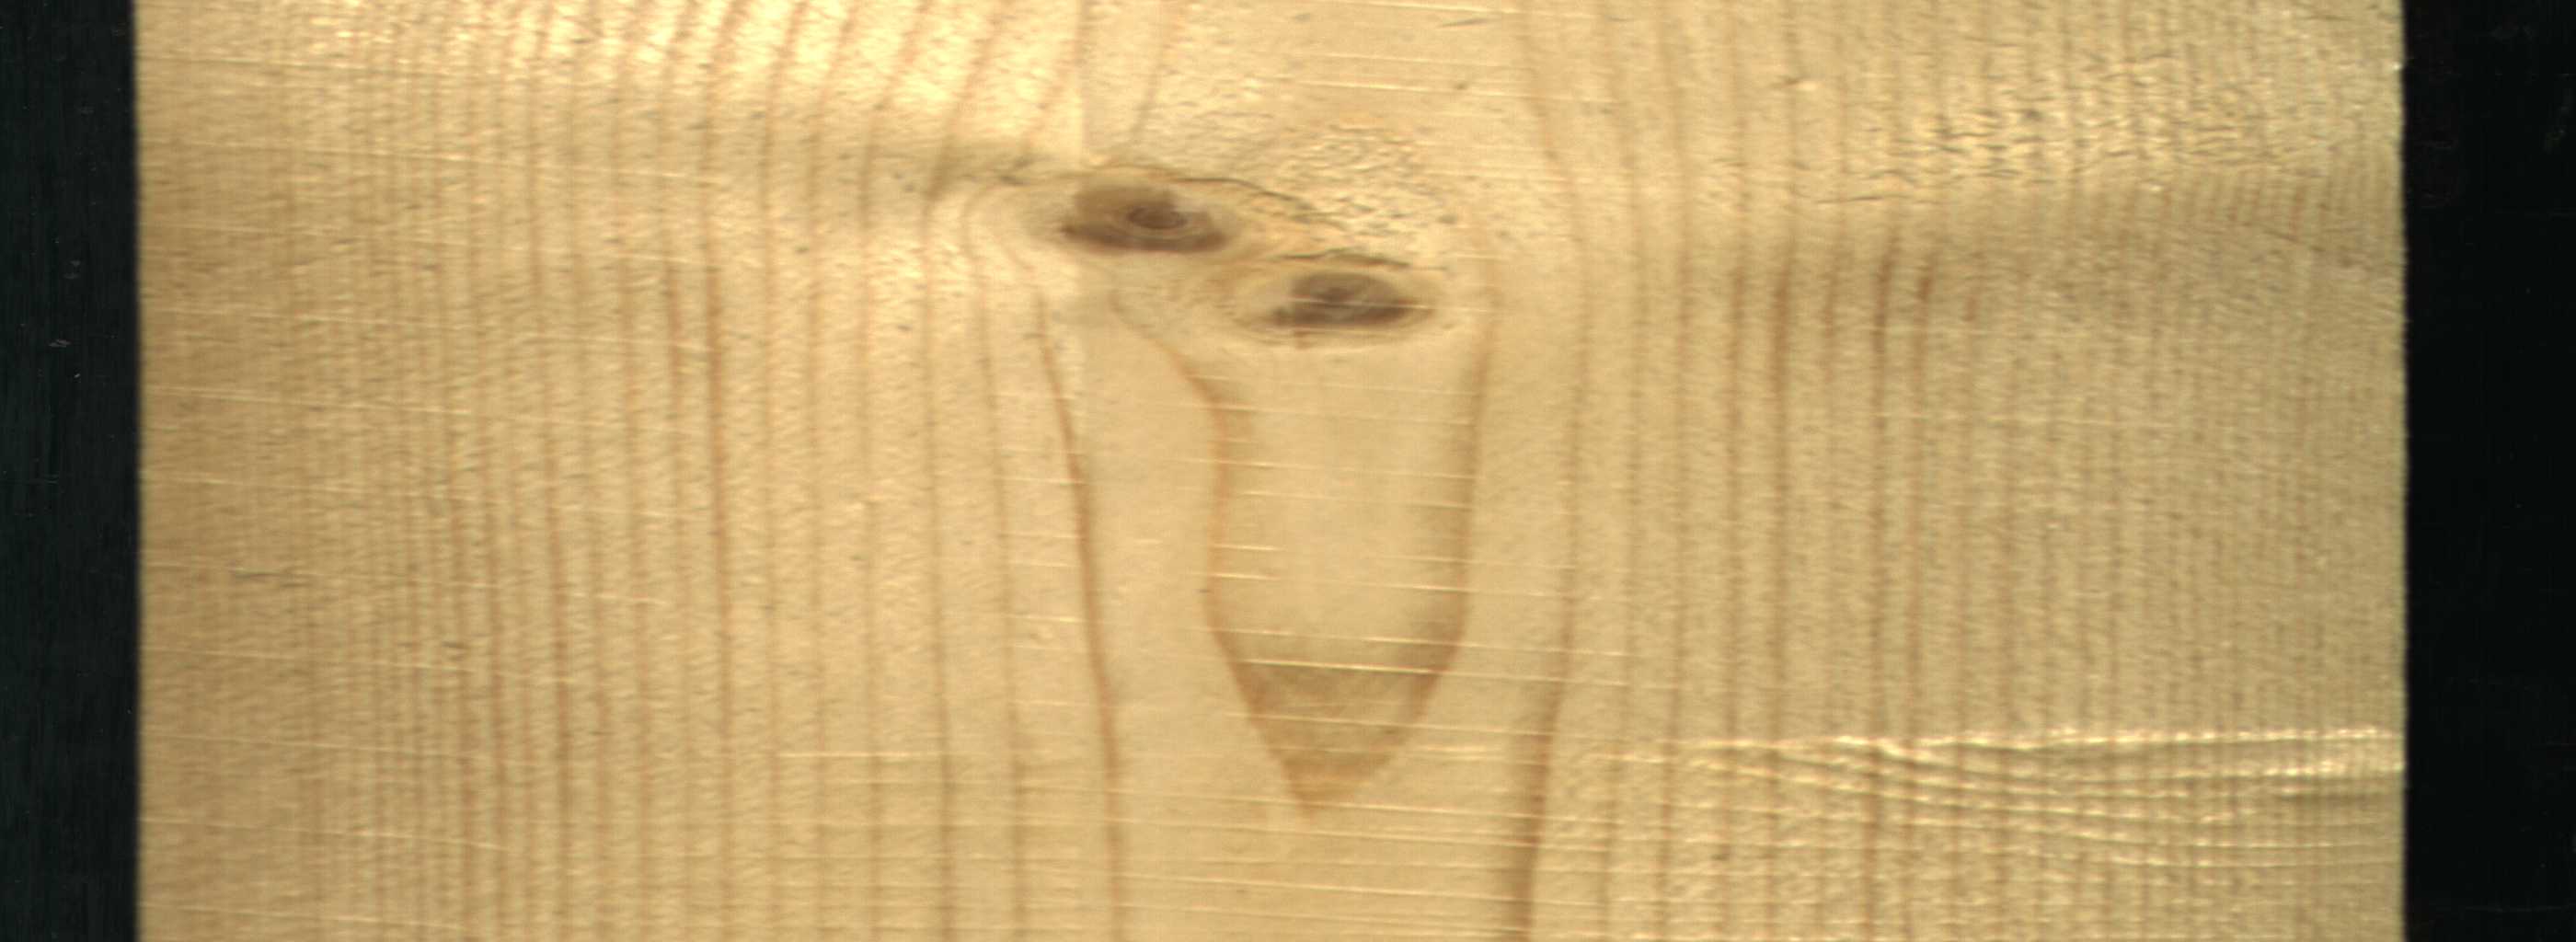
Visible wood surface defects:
Live_Knot
Live_Knot